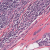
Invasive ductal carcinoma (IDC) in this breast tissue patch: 1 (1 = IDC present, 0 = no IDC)